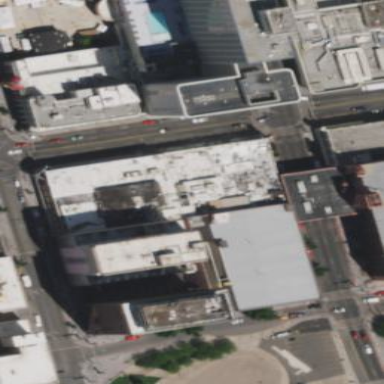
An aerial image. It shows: Commercial building serving as casino.